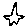
Label: star